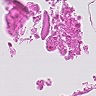
Metastatic tissue present: no